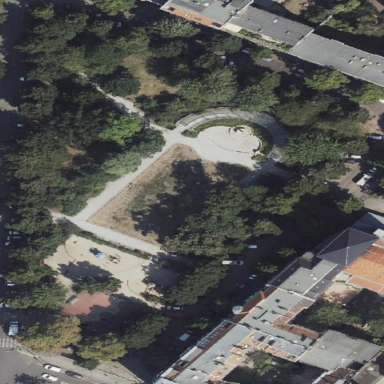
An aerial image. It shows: Lovely park for leisure and relaxation.